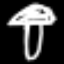
Label: mushroom